Question: When I create a SBT Scala project with Intellij Idea 14.0.3, I end up with the following project structure:

The problem is, src folder is under the project root and then there is the project node at the same level (highlighted in the screenshot)
I could not find any documentation that explains this layout and it is very confusing. I've managed to compile and deploy scala apps but what is that project node doing? What use do I have for it? What artefacts, if any are supposed to go under it?
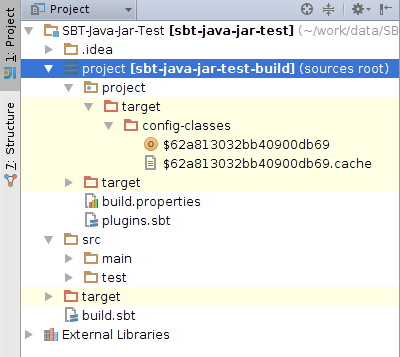
Answer: In general, and SBT project is a Scala project on its own, so you can in some cases see a whole hierarchy of "project" folders with their own artifacts, etc.
(your project) / project / project / ... (up to infinite complexity)
As a project, it can have its own sources, target, etc. In most cases you will never need to go into the project folder at all, but you might if you want to change the way SBT is doing things, for instance, to enable SBT plugins.
The src/, target/ etc. folders on the root of your project are the ones that apply for your project.